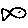
Label: fish